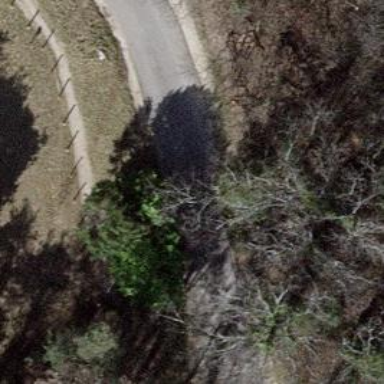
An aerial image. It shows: Set of steps on the road.